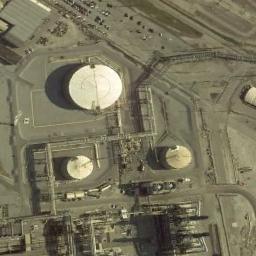
Label: storage tanks